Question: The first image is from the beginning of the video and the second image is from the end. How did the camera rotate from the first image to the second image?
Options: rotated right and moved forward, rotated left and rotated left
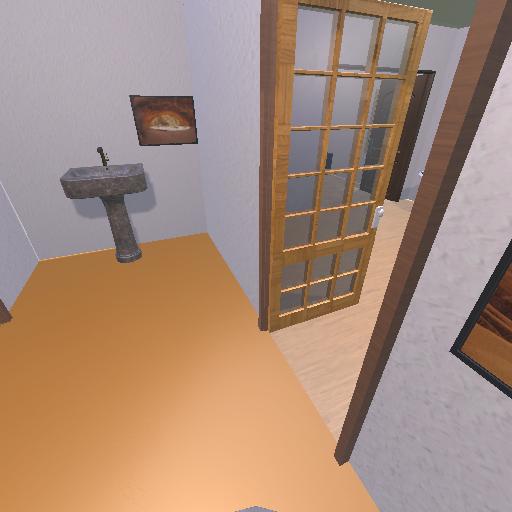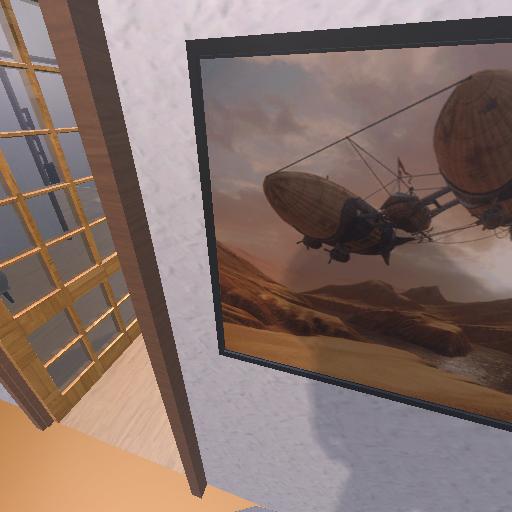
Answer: rotated right and moved forward